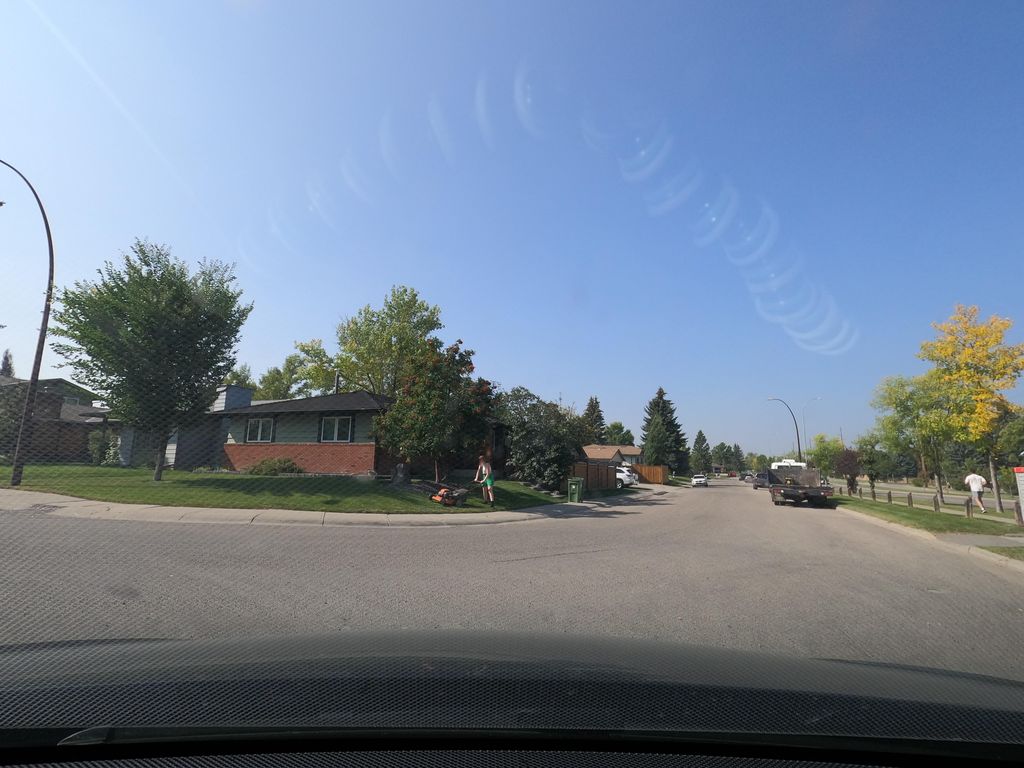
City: calgary